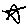
Label: star